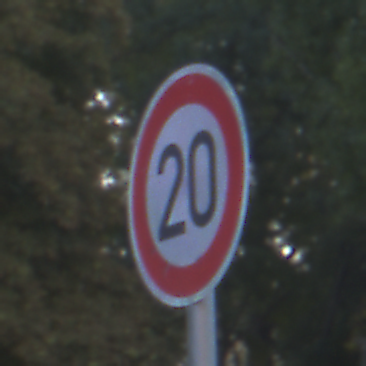
Verkehrszeichen: Geschwindigkeit20
Umgebung: Outdoor, Urban
Tageszeit: SunriseSunset
Wetter: Clear
Licht: Natural
Jahreszeit: NotSpecified
Kontrast: LowContrast